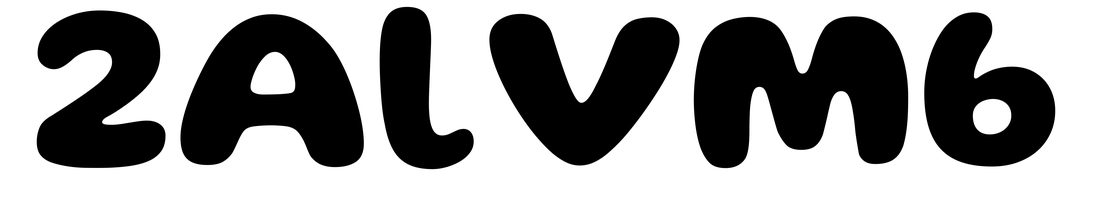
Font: Gluten_Bold